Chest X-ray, PA view. Patient: 66 years old, sex F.
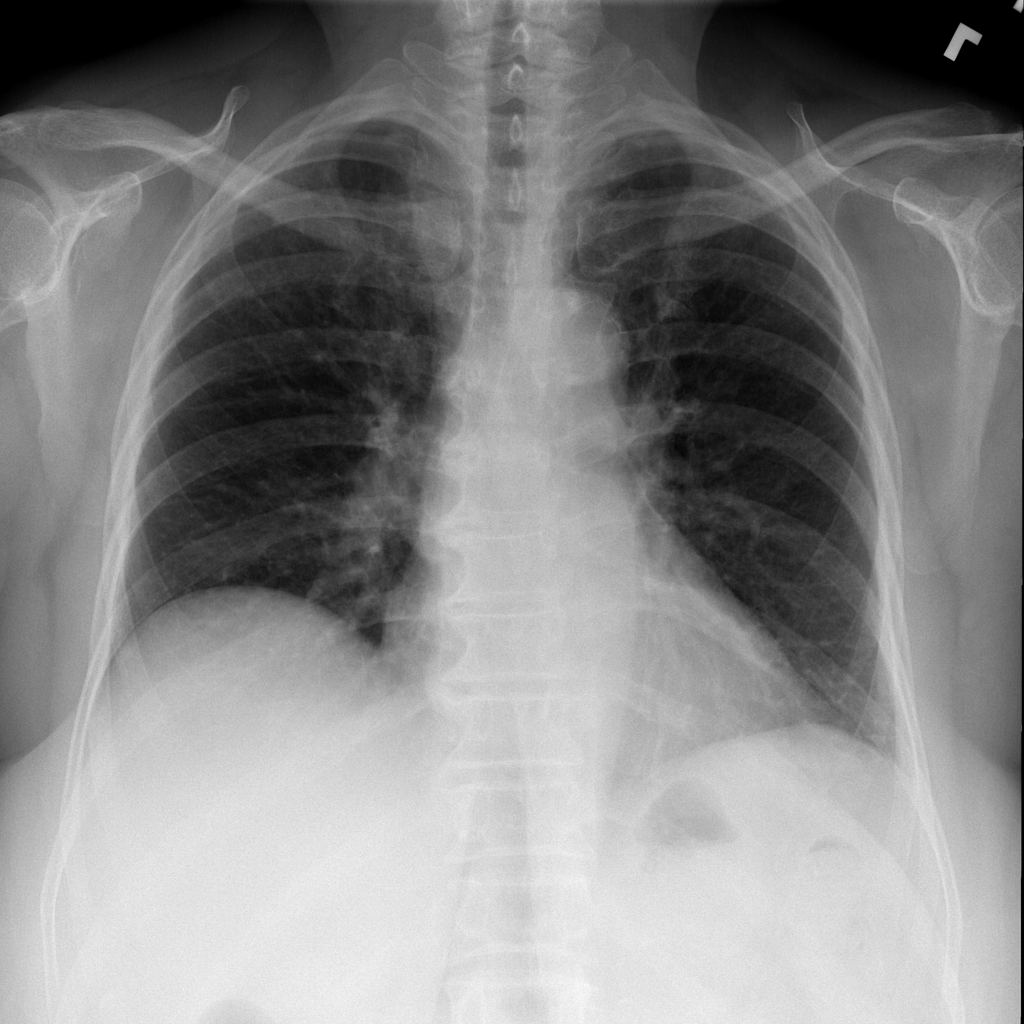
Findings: No Finding